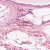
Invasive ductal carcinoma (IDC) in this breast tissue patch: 0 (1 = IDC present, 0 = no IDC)